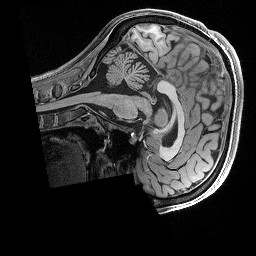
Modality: T1w
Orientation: sagittal
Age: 22
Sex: female
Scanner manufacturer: siemens
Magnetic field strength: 3 T
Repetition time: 2.5 s
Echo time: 0.00296 s